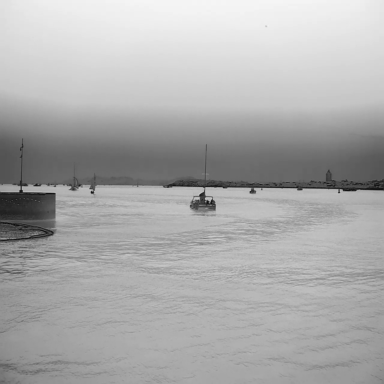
There are four sailboats in the infrared image.